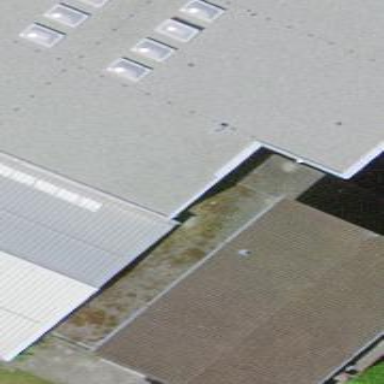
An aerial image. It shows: Part of building.